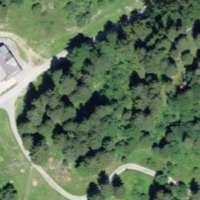
EUNIS habitat code: 43
Species observed at this site:
Bufo bufo
Parnassia palustris
Saxifraga rotundifolia
Erynnis tages